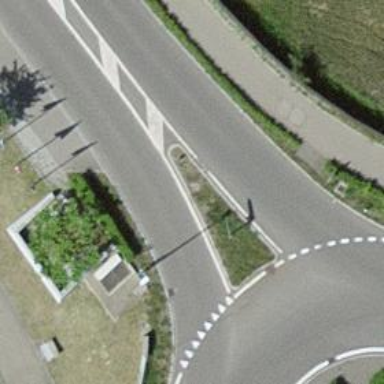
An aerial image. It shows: Traffic calming island.